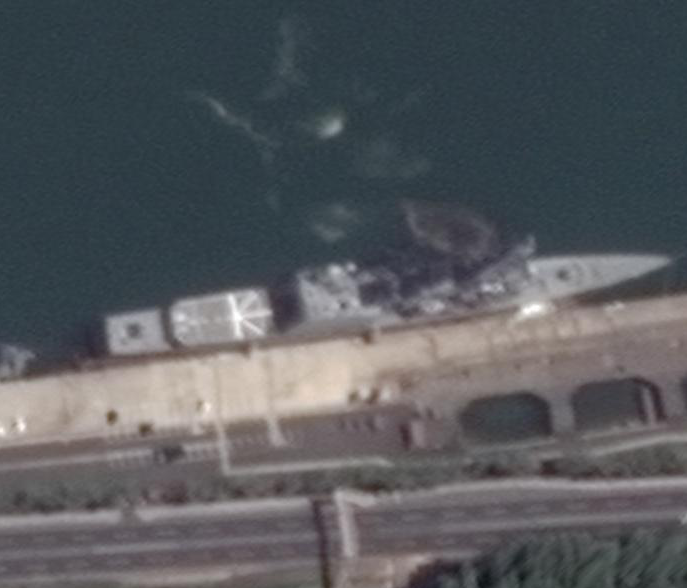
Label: Abukuma-class_frigate